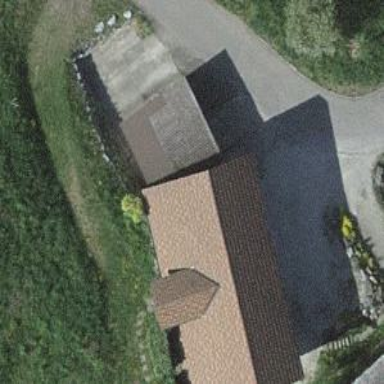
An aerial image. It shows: Barn.